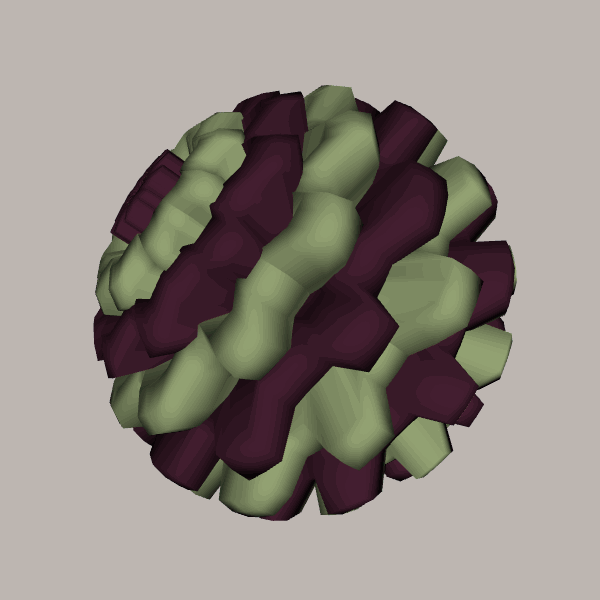
Background: light